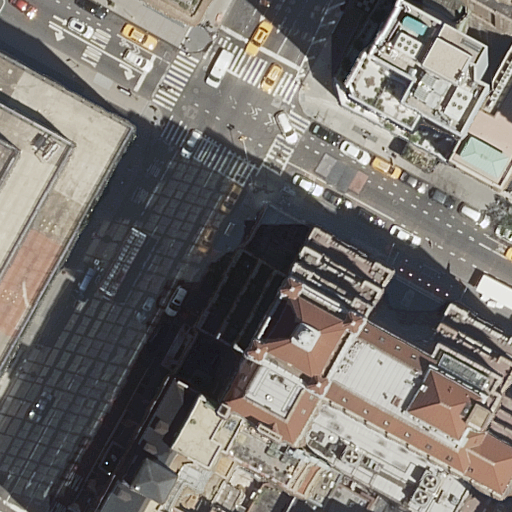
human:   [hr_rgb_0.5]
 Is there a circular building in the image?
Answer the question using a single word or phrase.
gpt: no

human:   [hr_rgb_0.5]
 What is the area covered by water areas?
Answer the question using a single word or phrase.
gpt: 0m2

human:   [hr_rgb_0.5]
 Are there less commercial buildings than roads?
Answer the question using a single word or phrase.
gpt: yes

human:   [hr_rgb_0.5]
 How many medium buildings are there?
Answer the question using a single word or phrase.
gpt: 0

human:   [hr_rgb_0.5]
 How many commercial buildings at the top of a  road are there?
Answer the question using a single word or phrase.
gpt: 0

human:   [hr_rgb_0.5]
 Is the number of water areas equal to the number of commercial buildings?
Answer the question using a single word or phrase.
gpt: no

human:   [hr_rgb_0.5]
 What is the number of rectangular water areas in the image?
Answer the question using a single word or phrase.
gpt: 0

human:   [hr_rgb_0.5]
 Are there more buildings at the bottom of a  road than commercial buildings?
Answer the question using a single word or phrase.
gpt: yes

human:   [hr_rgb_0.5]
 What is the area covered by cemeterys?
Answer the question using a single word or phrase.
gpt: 0m2

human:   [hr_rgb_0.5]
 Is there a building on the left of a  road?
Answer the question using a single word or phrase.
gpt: yes

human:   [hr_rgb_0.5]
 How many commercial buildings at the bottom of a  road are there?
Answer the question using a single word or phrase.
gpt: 0

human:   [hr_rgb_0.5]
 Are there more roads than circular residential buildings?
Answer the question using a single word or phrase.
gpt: yes

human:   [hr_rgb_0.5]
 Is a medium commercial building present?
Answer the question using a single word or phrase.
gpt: no

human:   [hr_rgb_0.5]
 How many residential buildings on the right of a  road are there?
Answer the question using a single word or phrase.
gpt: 8

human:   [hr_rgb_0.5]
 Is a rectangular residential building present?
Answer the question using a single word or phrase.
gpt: yes

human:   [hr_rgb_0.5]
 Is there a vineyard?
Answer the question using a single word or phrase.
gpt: no

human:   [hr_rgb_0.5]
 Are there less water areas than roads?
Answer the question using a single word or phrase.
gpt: yes

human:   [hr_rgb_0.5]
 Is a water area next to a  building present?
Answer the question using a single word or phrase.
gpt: no

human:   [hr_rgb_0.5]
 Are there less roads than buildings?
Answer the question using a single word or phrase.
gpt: yes

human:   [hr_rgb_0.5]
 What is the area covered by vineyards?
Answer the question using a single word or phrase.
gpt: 0m2

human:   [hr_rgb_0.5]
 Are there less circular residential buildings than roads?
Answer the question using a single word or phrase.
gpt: yes

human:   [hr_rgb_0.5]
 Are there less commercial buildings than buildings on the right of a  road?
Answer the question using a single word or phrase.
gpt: yes

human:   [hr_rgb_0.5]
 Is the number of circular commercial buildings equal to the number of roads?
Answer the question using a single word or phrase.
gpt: no

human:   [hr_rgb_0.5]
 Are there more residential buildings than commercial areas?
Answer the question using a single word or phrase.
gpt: yes

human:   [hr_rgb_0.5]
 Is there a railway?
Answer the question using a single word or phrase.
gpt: no

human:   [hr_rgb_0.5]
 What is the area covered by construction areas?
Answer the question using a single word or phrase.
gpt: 0m2

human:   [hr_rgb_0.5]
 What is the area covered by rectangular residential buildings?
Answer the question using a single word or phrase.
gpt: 1964m2

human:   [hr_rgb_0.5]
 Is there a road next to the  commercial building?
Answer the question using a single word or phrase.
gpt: yes

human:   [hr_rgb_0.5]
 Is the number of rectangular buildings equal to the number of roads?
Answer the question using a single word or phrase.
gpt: no

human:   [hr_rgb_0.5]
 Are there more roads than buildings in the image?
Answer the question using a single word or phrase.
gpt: no

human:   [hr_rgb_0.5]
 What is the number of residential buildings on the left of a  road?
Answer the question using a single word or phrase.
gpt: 5

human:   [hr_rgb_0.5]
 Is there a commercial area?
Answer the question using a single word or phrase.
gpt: no

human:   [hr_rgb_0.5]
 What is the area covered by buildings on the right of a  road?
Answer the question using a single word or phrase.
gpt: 5896m2

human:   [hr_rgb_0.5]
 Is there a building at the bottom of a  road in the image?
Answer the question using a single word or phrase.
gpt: yes

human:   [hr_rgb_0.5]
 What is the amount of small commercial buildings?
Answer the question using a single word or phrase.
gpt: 0

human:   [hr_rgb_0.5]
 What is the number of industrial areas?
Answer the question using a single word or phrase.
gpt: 0